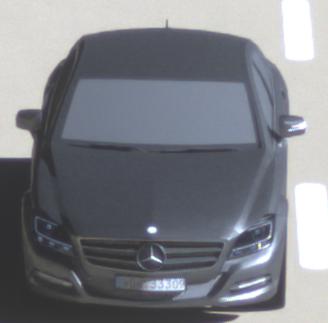
Make: Mercedes-Benz
Model: CLS Coupé 350
Detailed model: CLS-Class (218) Coupé
Model produced from: 2011/01
Model produced until: 2014/07
Doors: 4
Color: gray
Road condition: dry road
Daytime: morning or afternoon
Contrast: high contrast